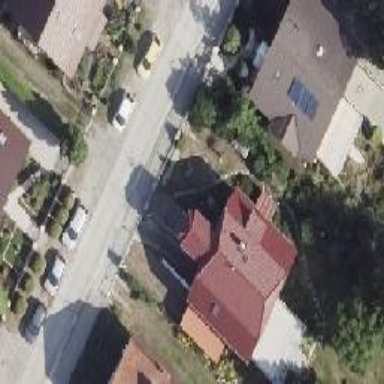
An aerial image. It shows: House with mansard roof.